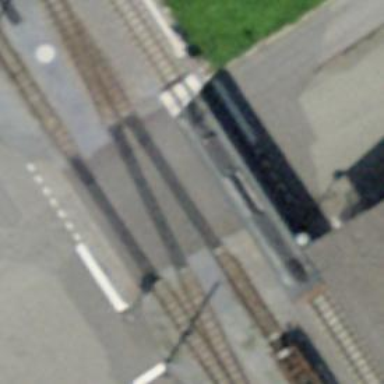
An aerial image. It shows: Railway level crossing.